Field crop: maize
Growth stage: 2
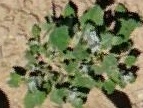
Species: chenopodium